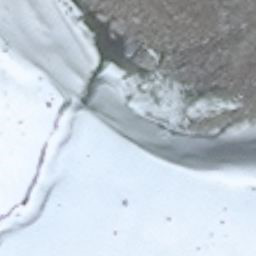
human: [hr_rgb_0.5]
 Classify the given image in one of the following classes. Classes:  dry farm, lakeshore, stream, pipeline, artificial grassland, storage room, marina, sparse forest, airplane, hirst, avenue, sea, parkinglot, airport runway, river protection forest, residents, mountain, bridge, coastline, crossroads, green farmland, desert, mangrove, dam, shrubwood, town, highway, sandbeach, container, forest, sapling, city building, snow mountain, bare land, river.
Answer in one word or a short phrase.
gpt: snow mountain